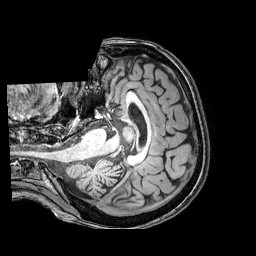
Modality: T1w
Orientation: axial
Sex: female
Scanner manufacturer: philips
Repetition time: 0.008161 s
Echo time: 0.00373 s